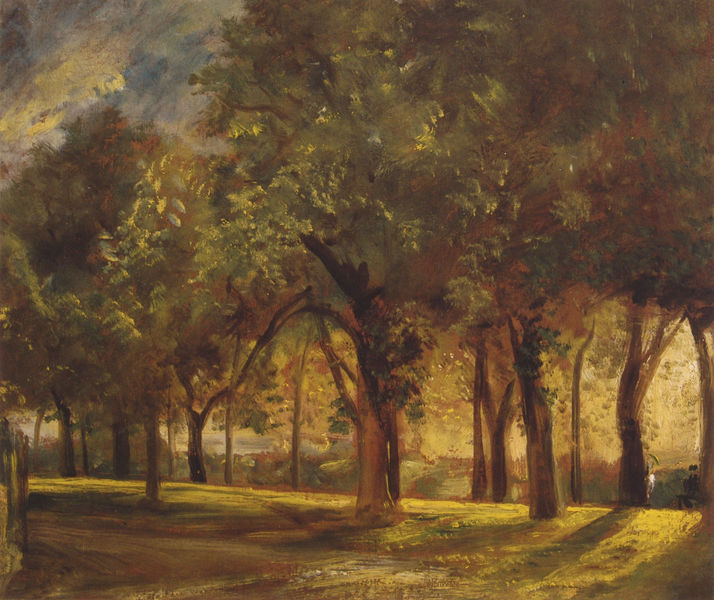
Titel: Judges Walk, Hampstead
Künstler: John Constable
Standort: Melbourne
Institution: National Gallery of Victoria
Schlagwörter: baum, blau, blätter, dunkel, gemälde, himmel, laub, mann, schatten, weiß, wolken, baumstämme, bäume, gelb, grün, impressionismus, landschaft, menschen, ocker, sitzen, stadt, ufer, äste, abend, braun, bunt, frau, grau, hut, licht, männer, schwarz, strasse, ausblick, gras, park, rot, weg, wiese, wolke, beige, malerei, symbolismus, zylinder, mensch, öl, ast, baumstamm, dämmerung, gracht, hügel, kalt, morgen, natur, stamm, zweige, kanal, pastos, sonne, figur, sitzend, personen, blatt, person, england, wald, bewölkt, sommer, hang, allee, baumreihe, sonnenuntergang, landschaftsmalerei, herbst, rast, bank, figuren, promenade, böschung, stämme, turner, dunkelblau, stimmung, impressionisten, langweilig, baumkrone, abendstimmung, leuchten, courbet, spaziergang, strahlen, zweig, lichtung, reihe, laubbaum, ölmalerei, pinselstrich, buchen, alleen, geäst, brauntöne, laubbäume, hain, grüntöne, golden, färbung, eichen, weise, wanderung, wegesrand, gewitterstimmung, sonnen, wall, baumreihen, wasserrinne, durchschimmern, sonnenlich, angeschienen, wolkendurchbruch, alless, gubler